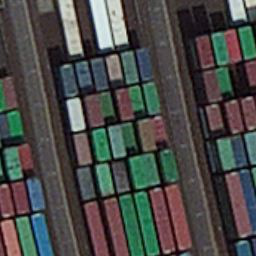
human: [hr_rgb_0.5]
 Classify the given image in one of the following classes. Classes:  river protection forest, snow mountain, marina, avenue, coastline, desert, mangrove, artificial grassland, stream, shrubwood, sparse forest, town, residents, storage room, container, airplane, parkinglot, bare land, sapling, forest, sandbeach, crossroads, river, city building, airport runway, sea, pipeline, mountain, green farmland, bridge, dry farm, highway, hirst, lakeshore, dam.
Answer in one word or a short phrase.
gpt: container